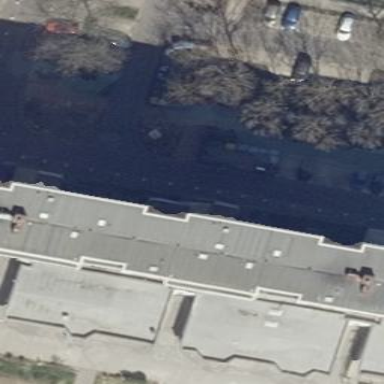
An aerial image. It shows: Building with apartments and flat roof.